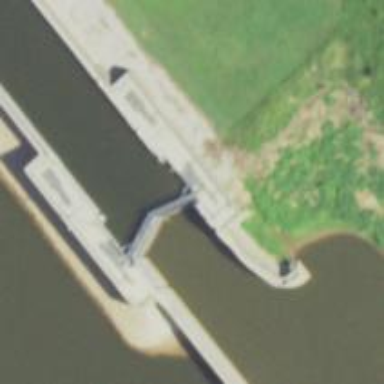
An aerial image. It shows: Lock gate along waterway.